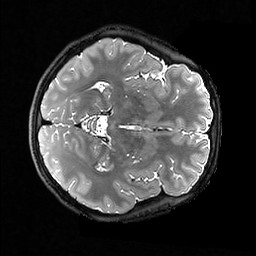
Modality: T2w
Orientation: axial
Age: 23
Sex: female
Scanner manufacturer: ge
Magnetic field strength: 3 T
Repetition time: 3.202 s
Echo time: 0.06636 s